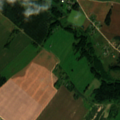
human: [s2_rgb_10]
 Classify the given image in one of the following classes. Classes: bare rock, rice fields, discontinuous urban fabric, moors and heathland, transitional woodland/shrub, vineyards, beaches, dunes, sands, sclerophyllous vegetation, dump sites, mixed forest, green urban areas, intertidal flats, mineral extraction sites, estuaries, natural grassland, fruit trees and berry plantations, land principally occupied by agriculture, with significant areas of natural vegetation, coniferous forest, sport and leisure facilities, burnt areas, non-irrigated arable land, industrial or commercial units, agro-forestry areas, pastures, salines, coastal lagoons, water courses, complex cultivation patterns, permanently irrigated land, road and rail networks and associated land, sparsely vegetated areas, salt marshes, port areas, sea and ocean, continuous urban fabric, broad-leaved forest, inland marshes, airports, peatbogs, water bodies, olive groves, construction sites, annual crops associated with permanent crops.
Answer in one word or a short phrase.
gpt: non-irrigated arable land, complex cultivation patterns, coniferous forest, transitional woodland/shrub